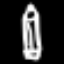
Label: pencil